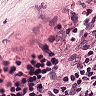
Metastatic tissue present: no